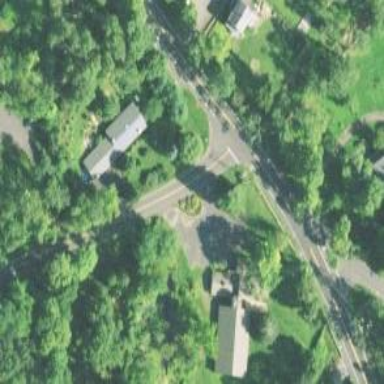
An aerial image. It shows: Stop road.